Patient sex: F
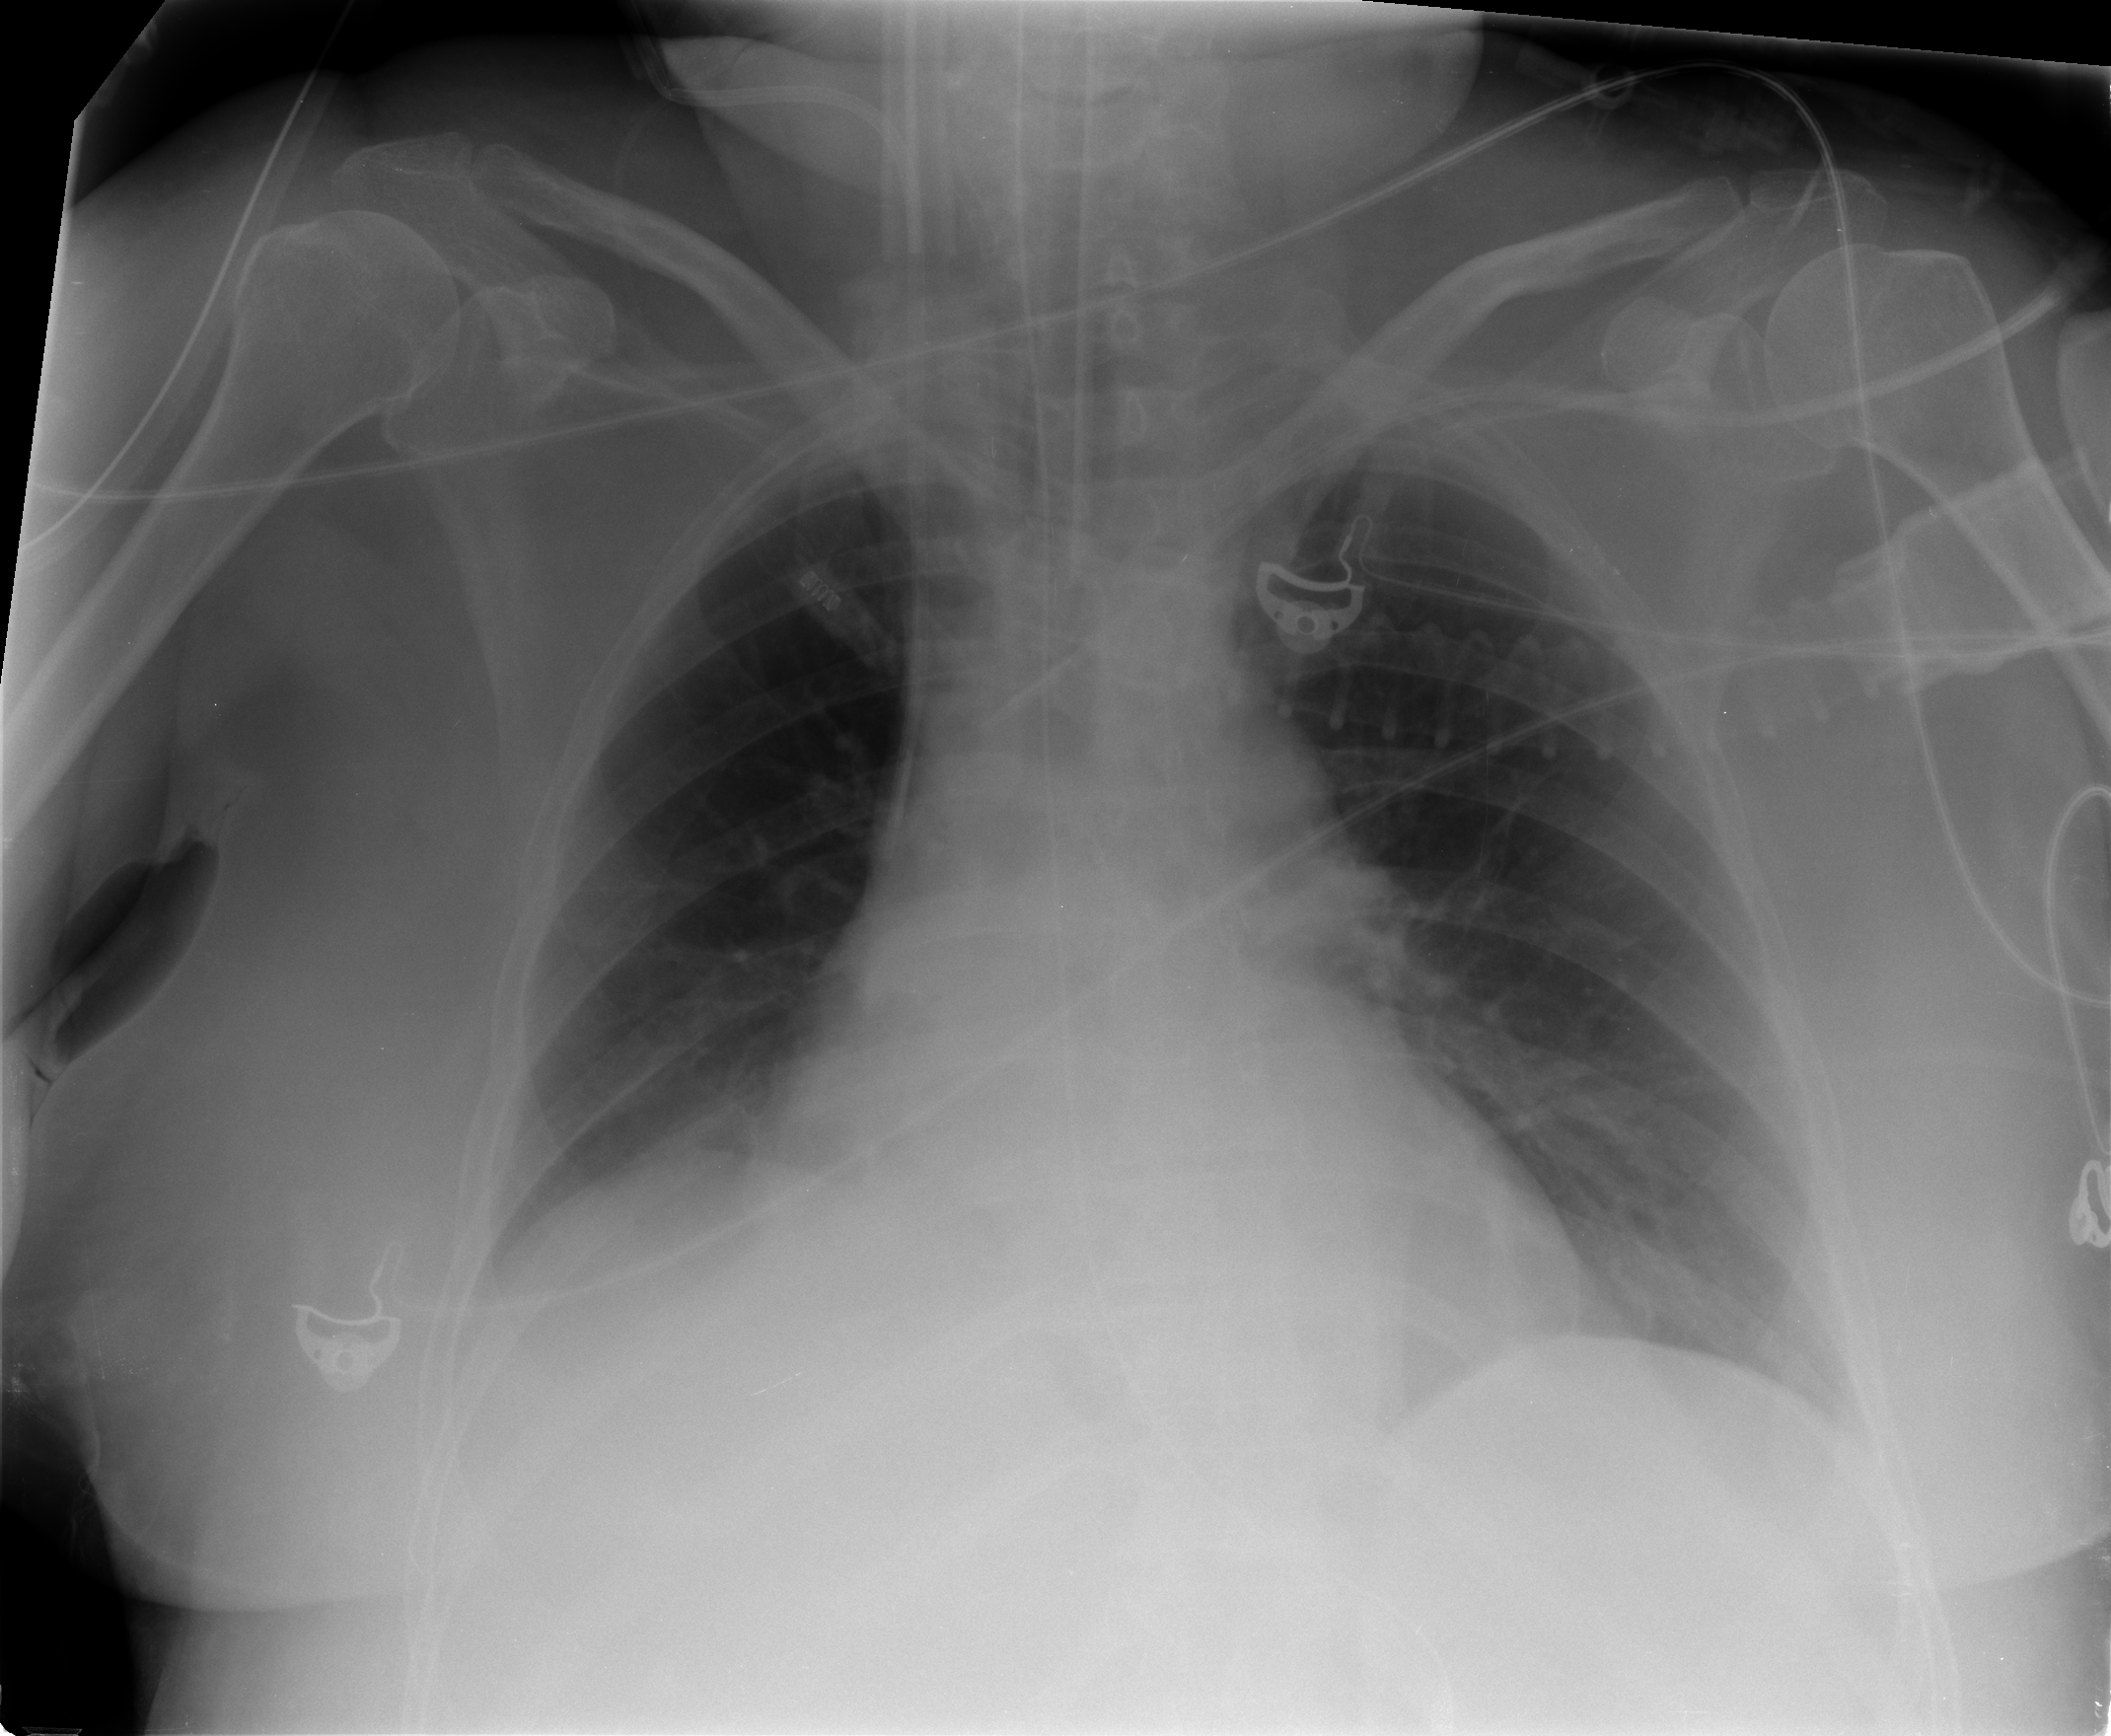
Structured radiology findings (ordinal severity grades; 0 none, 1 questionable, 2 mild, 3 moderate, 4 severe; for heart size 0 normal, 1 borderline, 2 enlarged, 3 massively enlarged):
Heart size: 2
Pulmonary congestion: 0
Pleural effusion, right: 1
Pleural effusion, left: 0
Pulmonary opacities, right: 0
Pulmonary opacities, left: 0
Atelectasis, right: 1
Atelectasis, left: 0